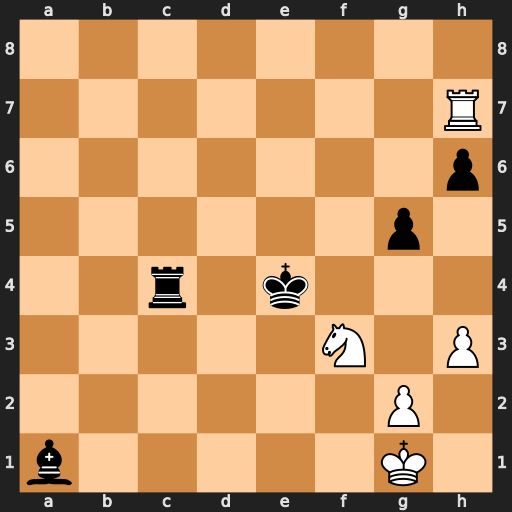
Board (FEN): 8/7R/7p/6p1/2r1k3/5N1P/6P1/b5K1
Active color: w
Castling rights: -
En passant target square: -
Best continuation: Nd2+ Kf5 Nxc4